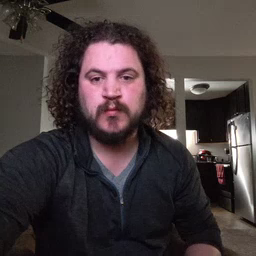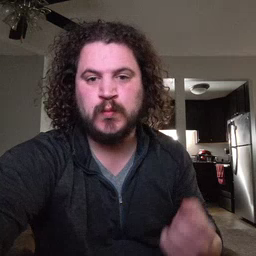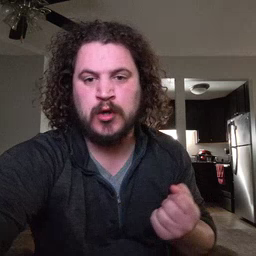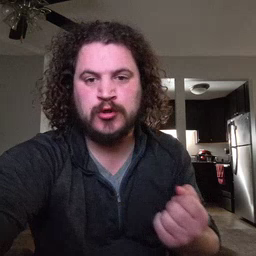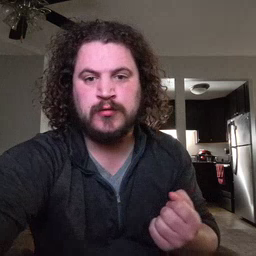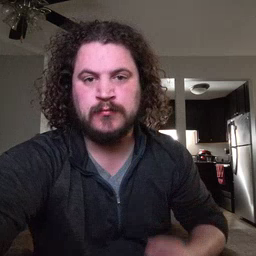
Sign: drawer